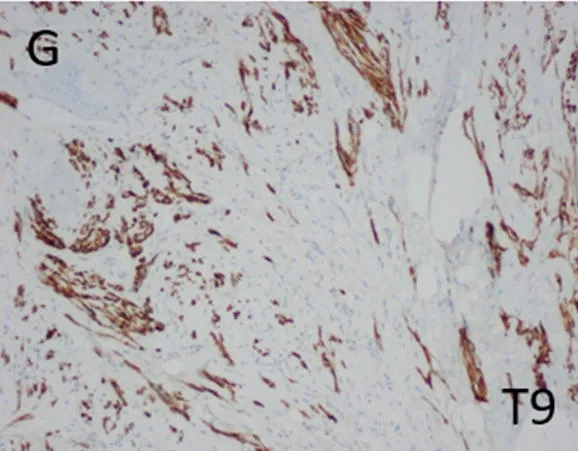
Staining of Specimens. Histopathologic features of the T9 biopsy and intraoperative femur stabilization specimens, indicated in lower right corners. G; Positive immunohistochemical staining for OSCAR cytokeratin in scattered spindle cells, x200.
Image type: pathology (immunostaining)